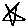
Label: star